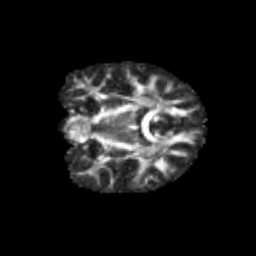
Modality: FA
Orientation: coronal
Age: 11
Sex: female
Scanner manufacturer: siemens
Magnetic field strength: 3 T
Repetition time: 3.8 s
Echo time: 0.07 s